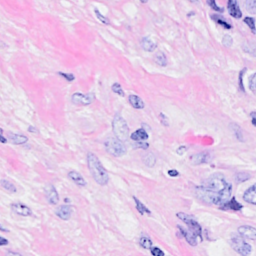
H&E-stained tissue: Breast